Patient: sex F, age 69
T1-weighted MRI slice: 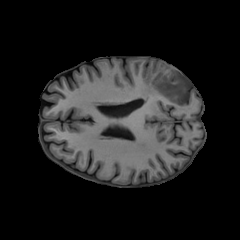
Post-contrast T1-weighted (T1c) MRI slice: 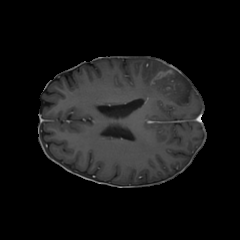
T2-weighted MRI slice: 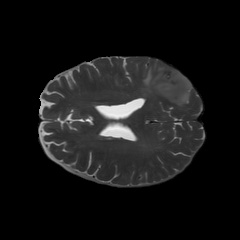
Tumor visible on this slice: yes
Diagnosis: Glioblastoma, IDH-wildtype
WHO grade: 4